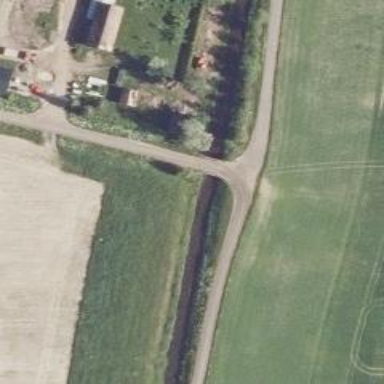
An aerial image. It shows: Culvert tunnel.